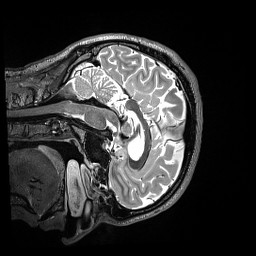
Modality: T2w
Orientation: sagittal
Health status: healthy
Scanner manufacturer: siemens
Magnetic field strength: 3 T
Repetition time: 3.2 s
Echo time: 0.563 s